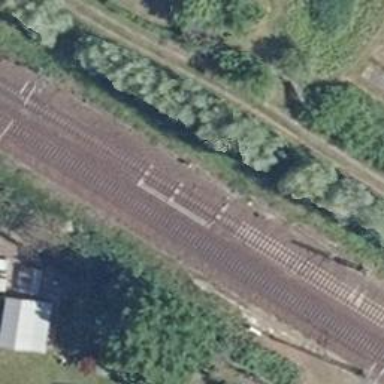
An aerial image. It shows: Railway signal.